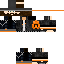
A male human skin with dark skin, wearing brown long hair dressed in a blue hoodie and black pants, featuring a closed mouth.